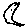
Label: moon